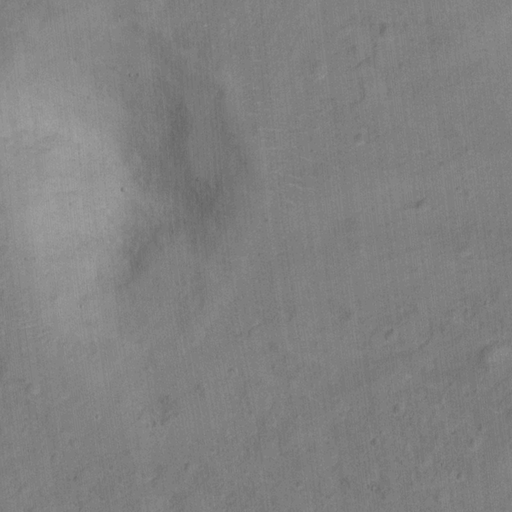
Classes present: Background